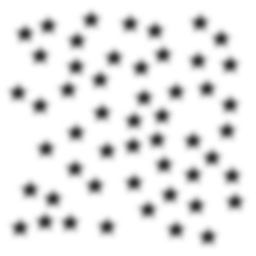
Squares: 0
Triangles: 0
Stars: 52
Total shapes: 52